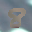
Label: 8